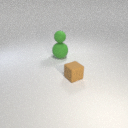
large green rubber sphere below small green rubber sphere